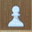
Piece: wP